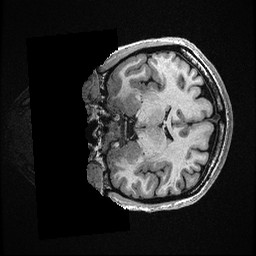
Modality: T1w
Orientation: coronal
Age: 36
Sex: female
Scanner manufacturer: ge
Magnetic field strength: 3 T
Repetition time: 0.006952 s
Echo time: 0.00292 s